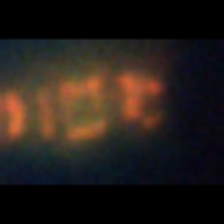
Taxon: Chaetoceros
Group: Diatoms